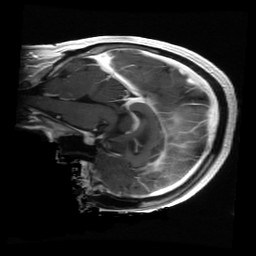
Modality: T1w
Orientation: sagittal
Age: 51
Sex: female
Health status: ill